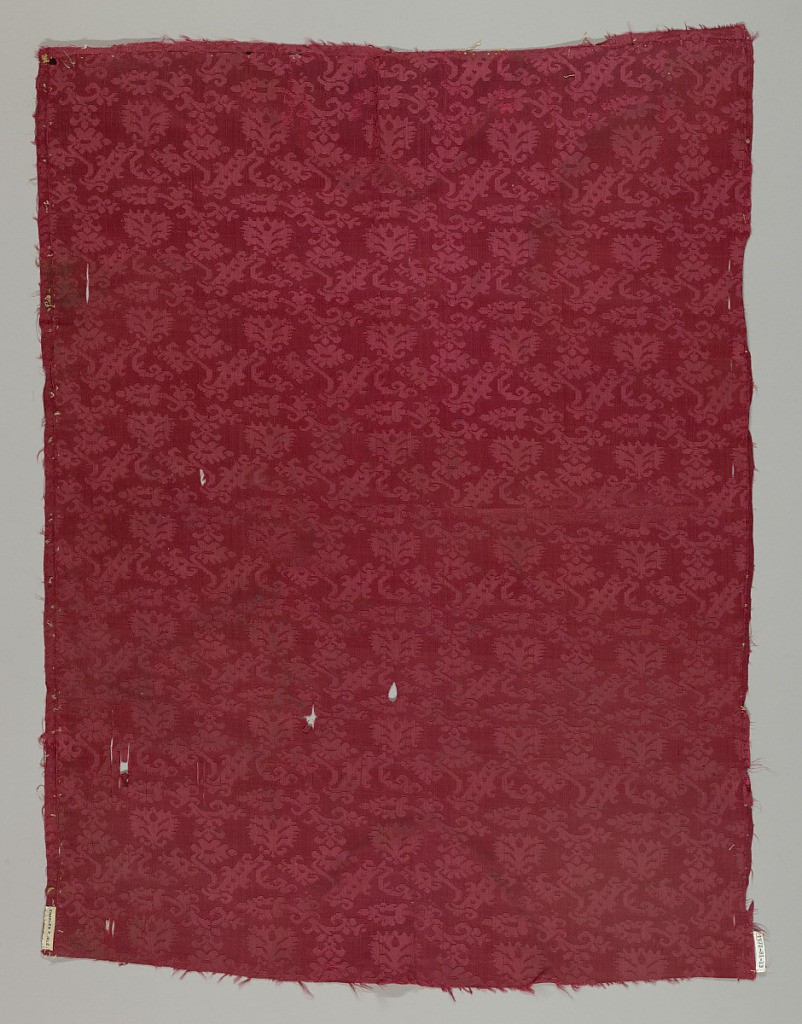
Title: Fragment
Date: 17th century
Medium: silk Technique: 5-harness satin damask
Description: Red damask in an allover repeating pattern of a bar with a scrolling floral forms arranged in rows.